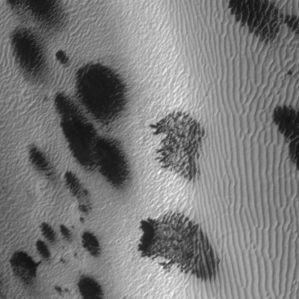
Label: frost